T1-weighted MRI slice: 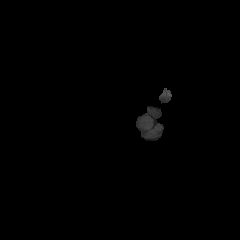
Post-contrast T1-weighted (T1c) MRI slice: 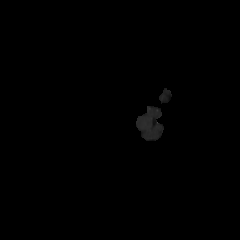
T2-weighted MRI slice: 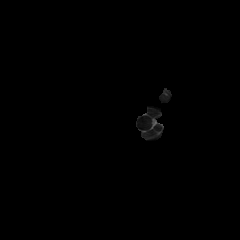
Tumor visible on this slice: no